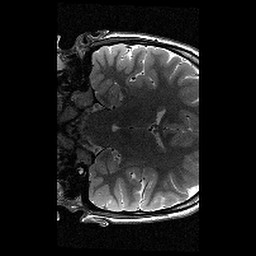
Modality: T2w
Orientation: coronal
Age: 13
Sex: female
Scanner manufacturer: siemens
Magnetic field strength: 3 T
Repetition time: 8.46 s
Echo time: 0.067 s